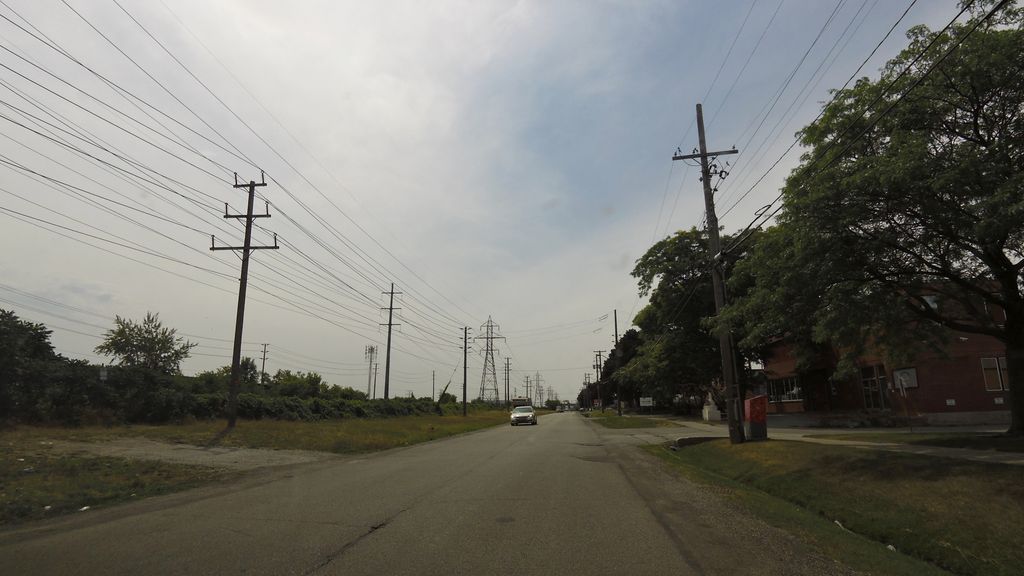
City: toronto